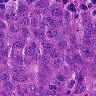
Metastatic tissue present: yes